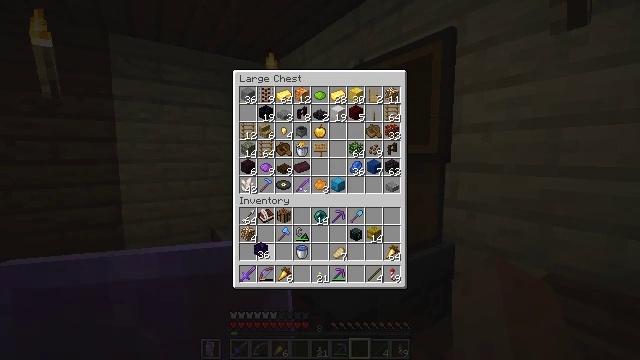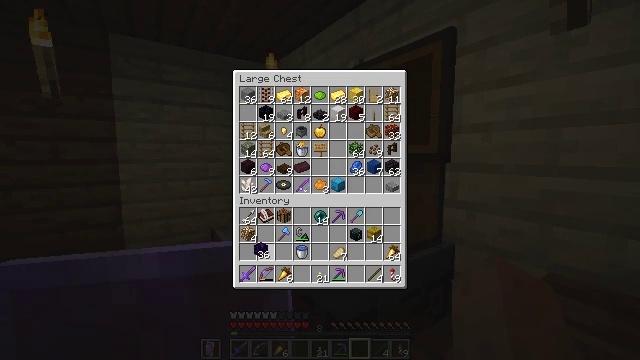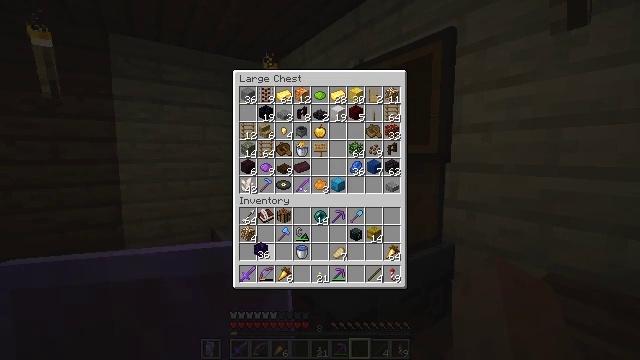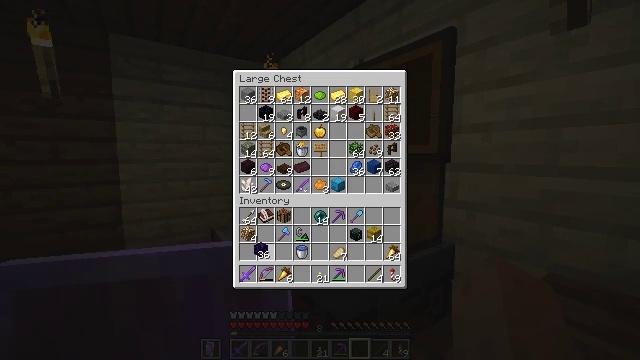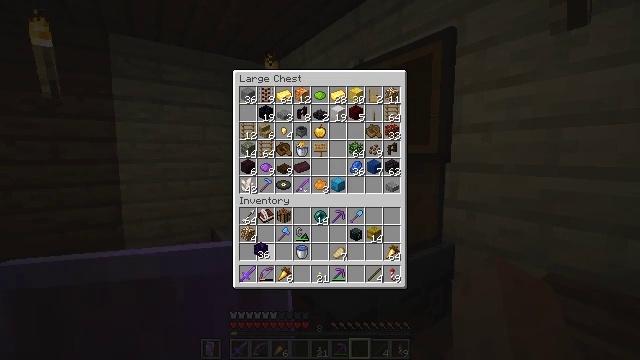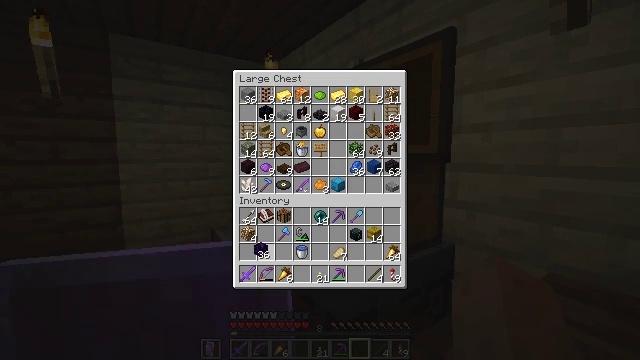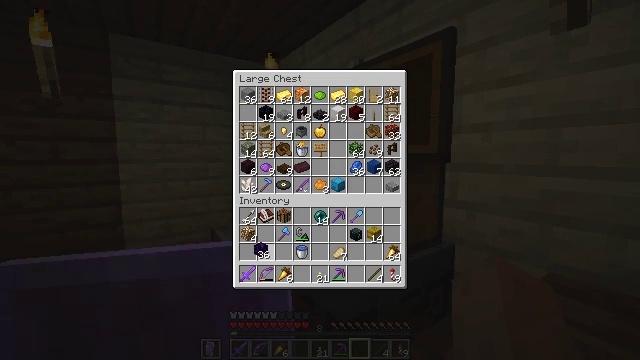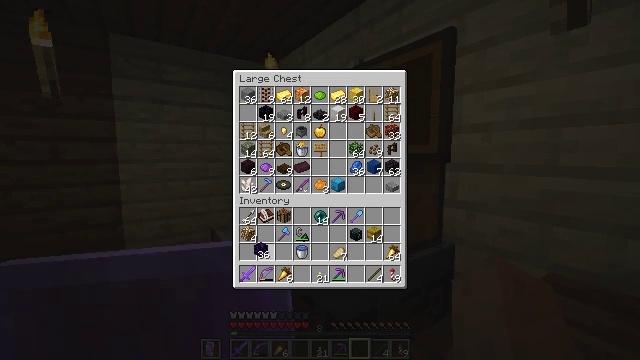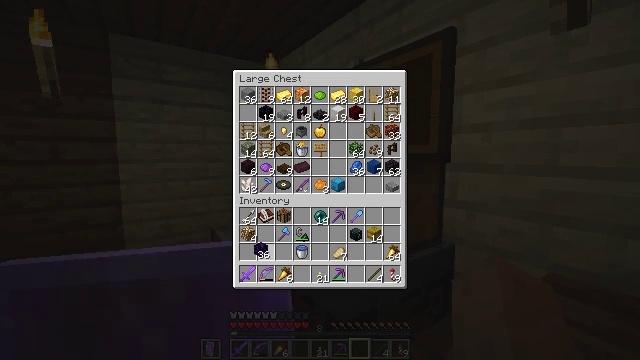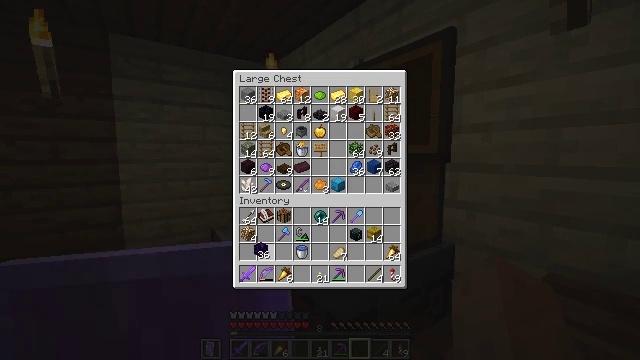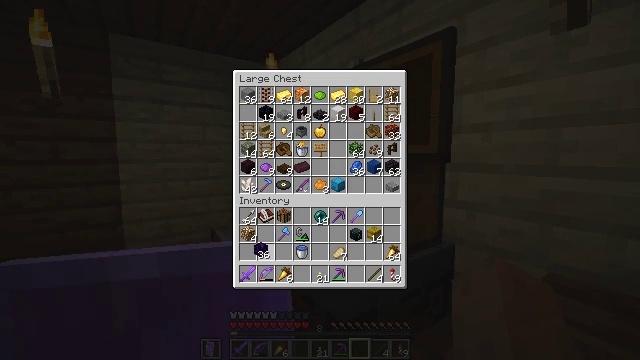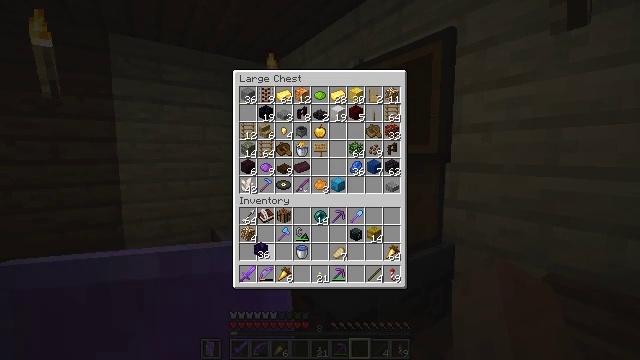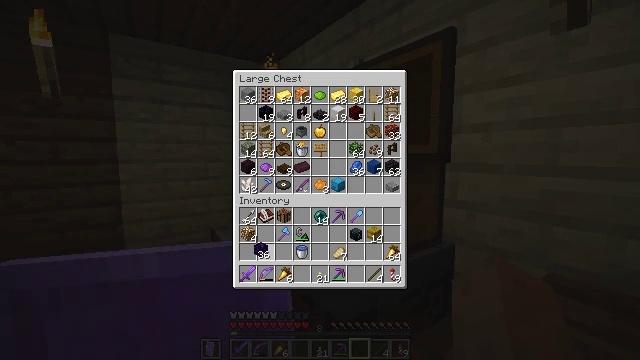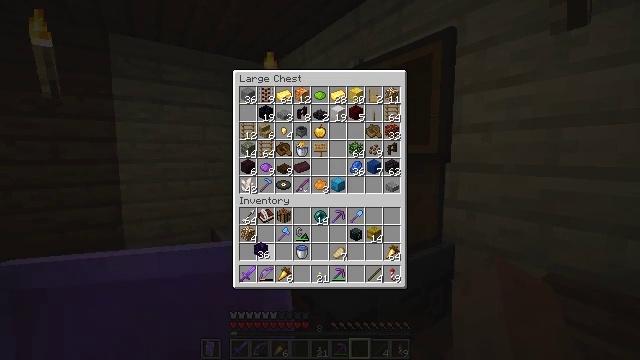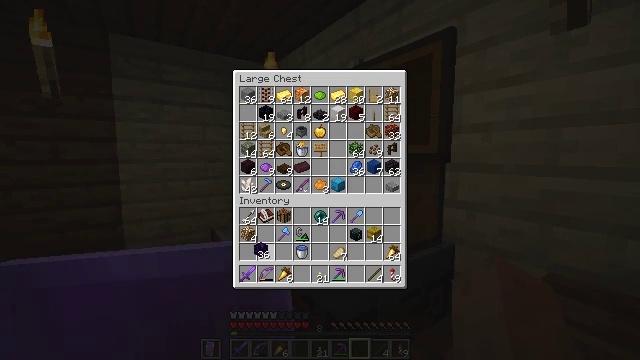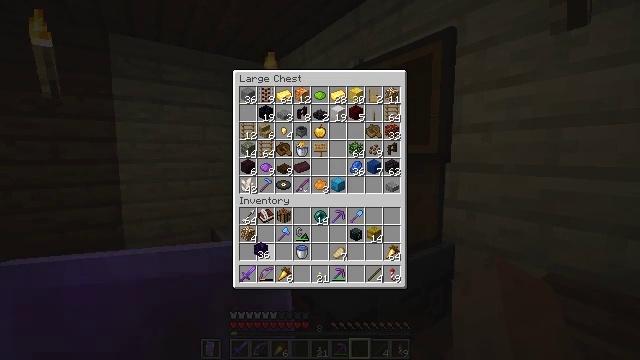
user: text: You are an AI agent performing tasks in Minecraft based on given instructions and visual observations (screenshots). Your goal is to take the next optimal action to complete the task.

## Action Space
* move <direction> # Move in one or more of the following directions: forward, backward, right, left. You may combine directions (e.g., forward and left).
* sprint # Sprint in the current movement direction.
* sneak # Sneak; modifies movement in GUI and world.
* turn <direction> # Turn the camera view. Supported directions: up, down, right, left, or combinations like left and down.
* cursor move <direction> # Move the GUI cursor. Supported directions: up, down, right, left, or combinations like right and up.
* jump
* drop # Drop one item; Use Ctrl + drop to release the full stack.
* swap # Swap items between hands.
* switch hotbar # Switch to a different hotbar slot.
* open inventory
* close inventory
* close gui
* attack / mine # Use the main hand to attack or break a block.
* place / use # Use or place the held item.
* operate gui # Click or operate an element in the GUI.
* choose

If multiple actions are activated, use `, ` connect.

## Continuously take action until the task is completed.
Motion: motion action
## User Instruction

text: Make the respawn anchor in the crafting table.
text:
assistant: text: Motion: no_op
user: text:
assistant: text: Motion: no_op
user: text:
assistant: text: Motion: no_op
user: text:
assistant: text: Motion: no_op
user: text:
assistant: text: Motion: no_op
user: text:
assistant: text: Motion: no_op
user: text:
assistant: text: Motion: no_op
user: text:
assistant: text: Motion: no_op
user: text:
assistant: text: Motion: no_op
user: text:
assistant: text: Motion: no_op
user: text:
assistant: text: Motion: no_op
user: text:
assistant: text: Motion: no_op
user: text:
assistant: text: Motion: no_op
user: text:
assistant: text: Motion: no_op
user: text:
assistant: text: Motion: no_op
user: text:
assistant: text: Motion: no_op
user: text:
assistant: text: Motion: no_op
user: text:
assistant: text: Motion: no_op
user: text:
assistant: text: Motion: no_op
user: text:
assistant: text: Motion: no_op
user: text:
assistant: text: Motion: operate gui
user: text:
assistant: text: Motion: operate gui
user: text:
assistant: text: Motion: operate gui
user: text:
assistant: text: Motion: no_op
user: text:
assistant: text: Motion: no_op
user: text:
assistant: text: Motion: no_op
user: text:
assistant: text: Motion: no_op
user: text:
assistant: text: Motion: no_op
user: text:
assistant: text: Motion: close gui
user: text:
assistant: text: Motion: no_op